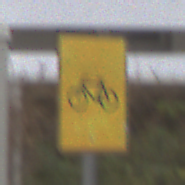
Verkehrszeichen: RadverkehrOhnePfeilsymbol
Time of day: Midday
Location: Outdoor (Urban)
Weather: Overcast
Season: NotSpecified
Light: Natural